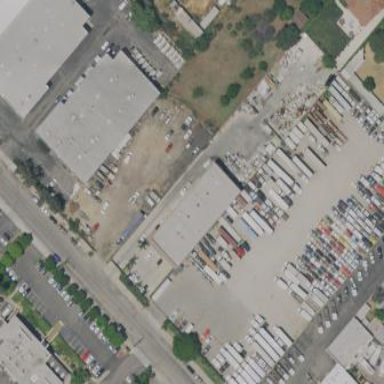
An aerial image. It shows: Warehouse building.